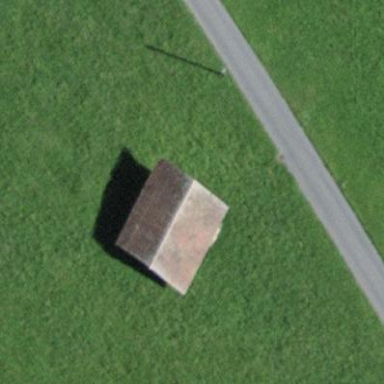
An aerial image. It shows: Barn.